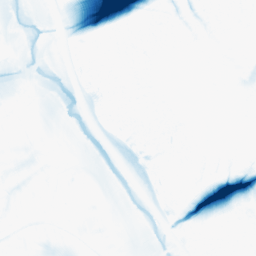
Category: morphological
Decomposition family: morphological_ellipse
Decomposition parameters: operation: closing
width: 50
height: 30
Upsampling method: quadratic
Upsampling parameters: scale: 2
Upsampling scale: 2